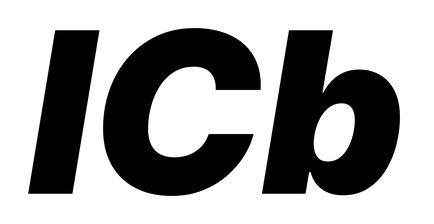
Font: Inter-Italic_Black_Italic